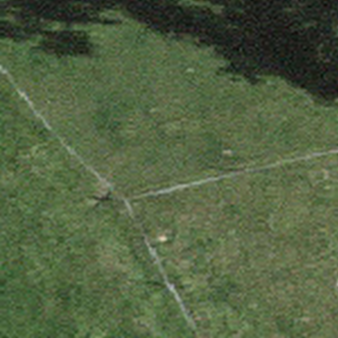
Label: other